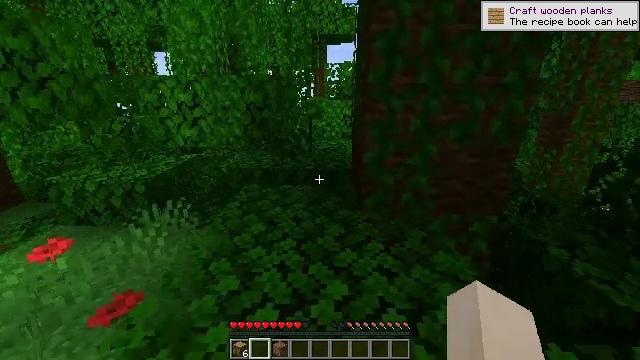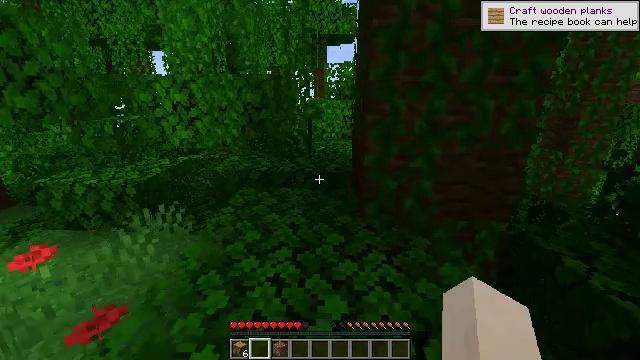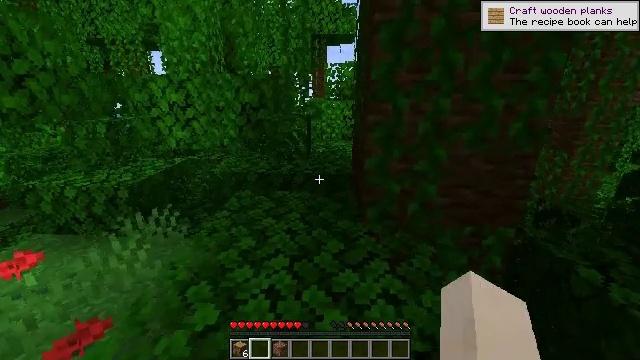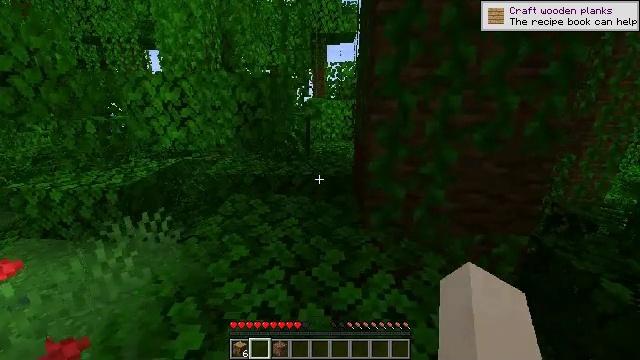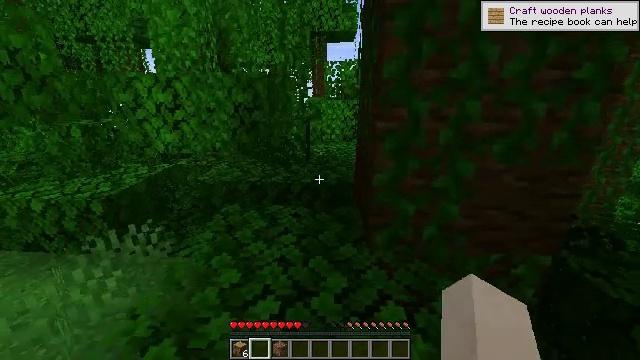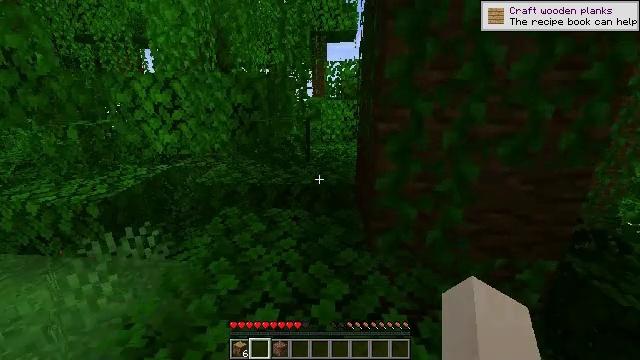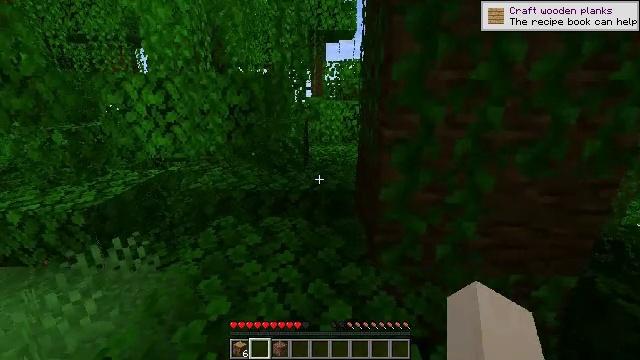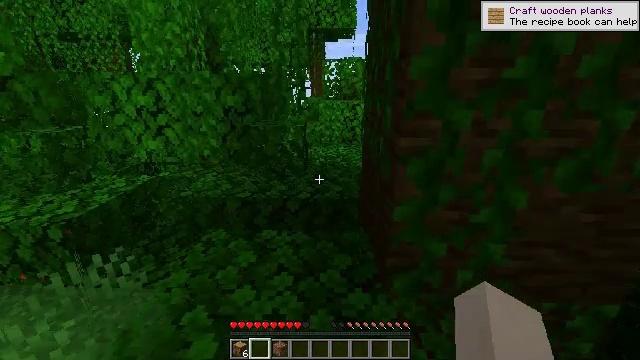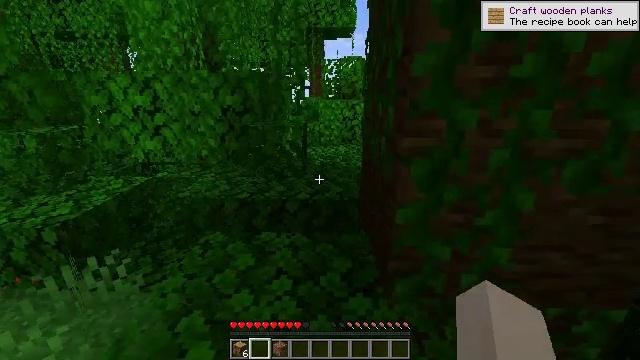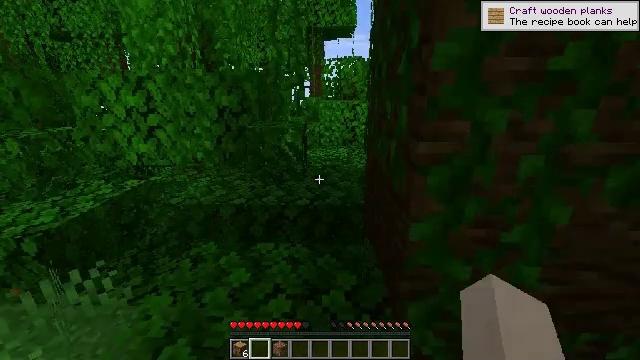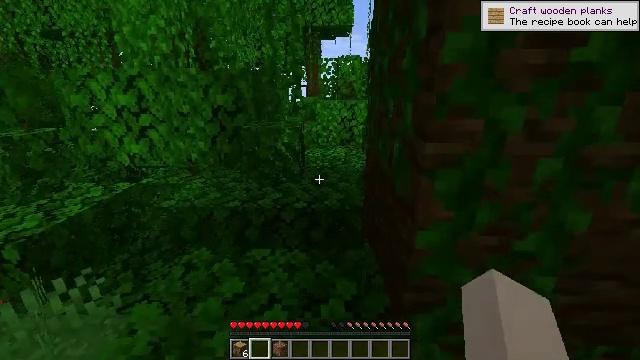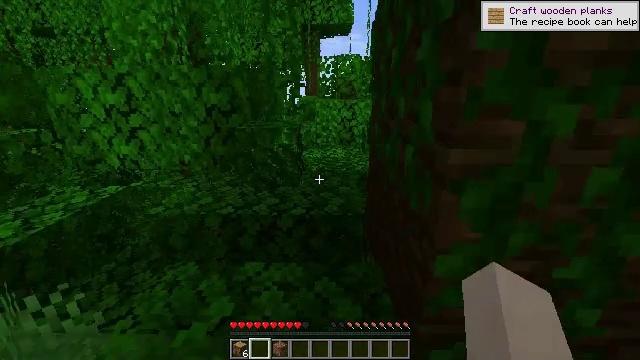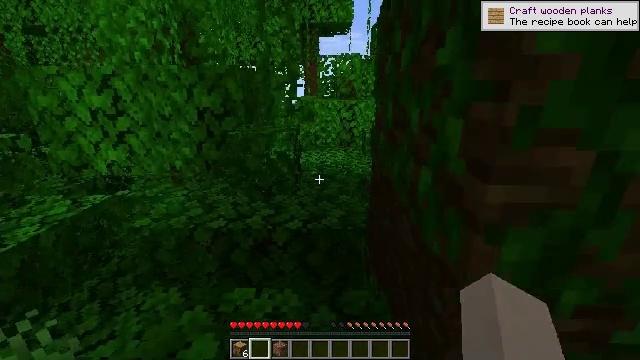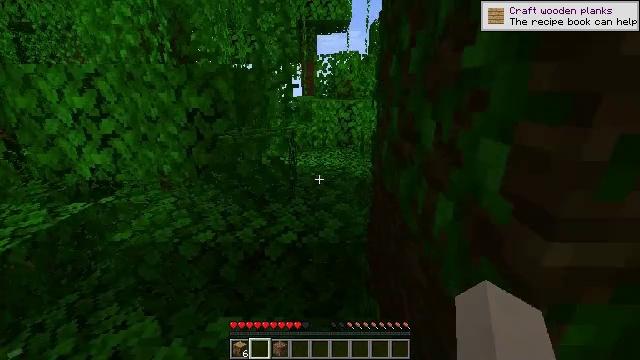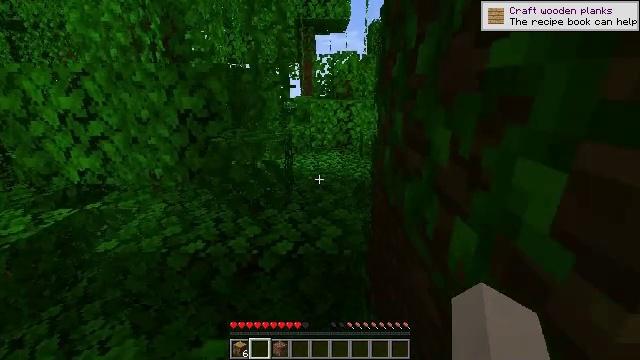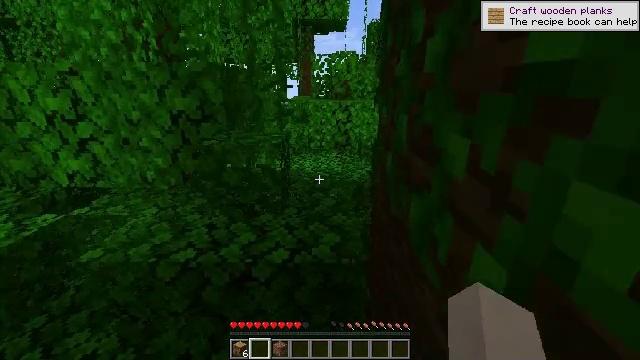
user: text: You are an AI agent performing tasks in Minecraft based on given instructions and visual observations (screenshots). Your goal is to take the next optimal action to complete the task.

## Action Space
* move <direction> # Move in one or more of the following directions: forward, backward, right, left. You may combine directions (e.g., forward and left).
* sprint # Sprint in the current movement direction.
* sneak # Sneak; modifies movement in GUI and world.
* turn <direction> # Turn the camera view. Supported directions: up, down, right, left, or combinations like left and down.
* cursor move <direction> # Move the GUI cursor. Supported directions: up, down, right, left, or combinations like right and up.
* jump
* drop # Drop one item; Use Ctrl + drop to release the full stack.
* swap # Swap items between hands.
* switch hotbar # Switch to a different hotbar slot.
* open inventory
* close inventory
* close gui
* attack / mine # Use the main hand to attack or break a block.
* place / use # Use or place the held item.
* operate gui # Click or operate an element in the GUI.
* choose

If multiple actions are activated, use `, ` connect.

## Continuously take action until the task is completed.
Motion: motion action
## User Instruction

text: Mine the tripwire.
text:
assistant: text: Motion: move forward
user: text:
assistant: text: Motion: move forward
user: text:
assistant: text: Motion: move forward
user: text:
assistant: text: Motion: move forward
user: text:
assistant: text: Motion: move forward
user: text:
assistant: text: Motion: move forward
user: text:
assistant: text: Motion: move forward
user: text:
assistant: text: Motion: move forward
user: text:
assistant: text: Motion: move forward
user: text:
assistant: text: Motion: move forward
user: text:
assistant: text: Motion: move forward
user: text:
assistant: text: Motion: move forward
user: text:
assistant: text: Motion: move forward
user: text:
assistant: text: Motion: move forward
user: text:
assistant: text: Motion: move forward
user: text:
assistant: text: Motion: move forward
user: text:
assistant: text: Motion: move forward
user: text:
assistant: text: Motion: move forward
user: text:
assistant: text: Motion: move forward, jump
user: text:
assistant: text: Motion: move forward, jump
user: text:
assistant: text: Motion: move forward, jump
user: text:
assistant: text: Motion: move forward, jump
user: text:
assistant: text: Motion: move forward, jump
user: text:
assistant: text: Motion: move forward, jump
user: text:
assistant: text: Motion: move forward
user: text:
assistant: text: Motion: move forward
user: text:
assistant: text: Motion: move forward
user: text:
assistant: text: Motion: move forward
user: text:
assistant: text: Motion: move forward
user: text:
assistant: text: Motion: move forward